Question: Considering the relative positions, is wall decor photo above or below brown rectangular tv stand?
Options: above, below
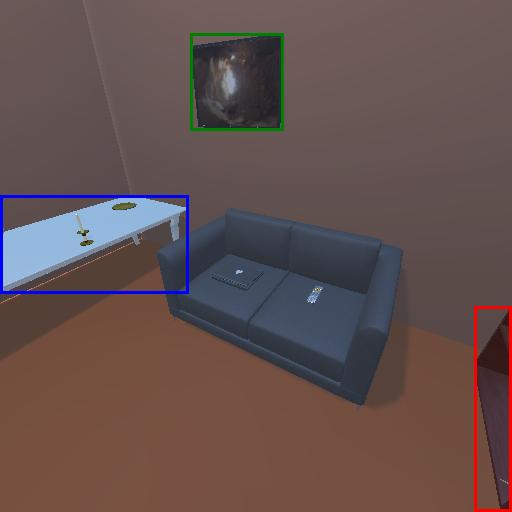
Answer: above